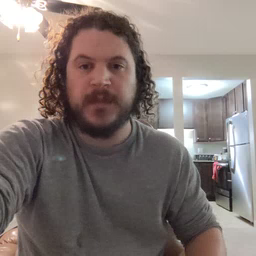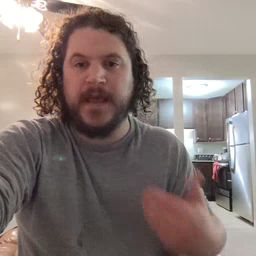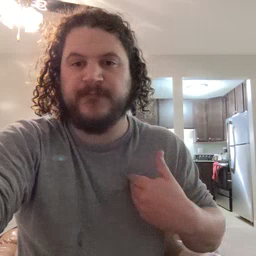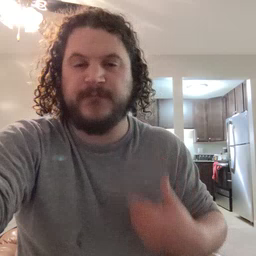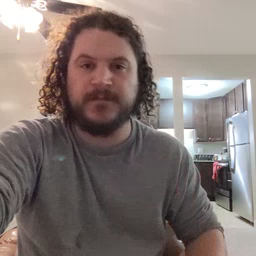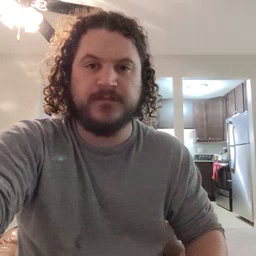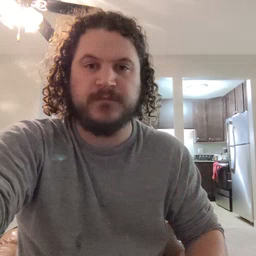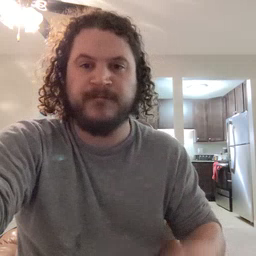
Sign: have